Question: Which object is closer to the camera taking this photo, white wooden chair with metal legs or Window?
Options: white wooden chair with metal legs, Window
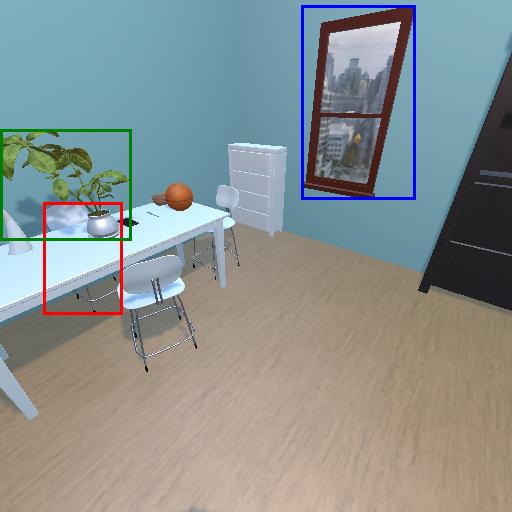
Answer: white wooden chair with metal legs